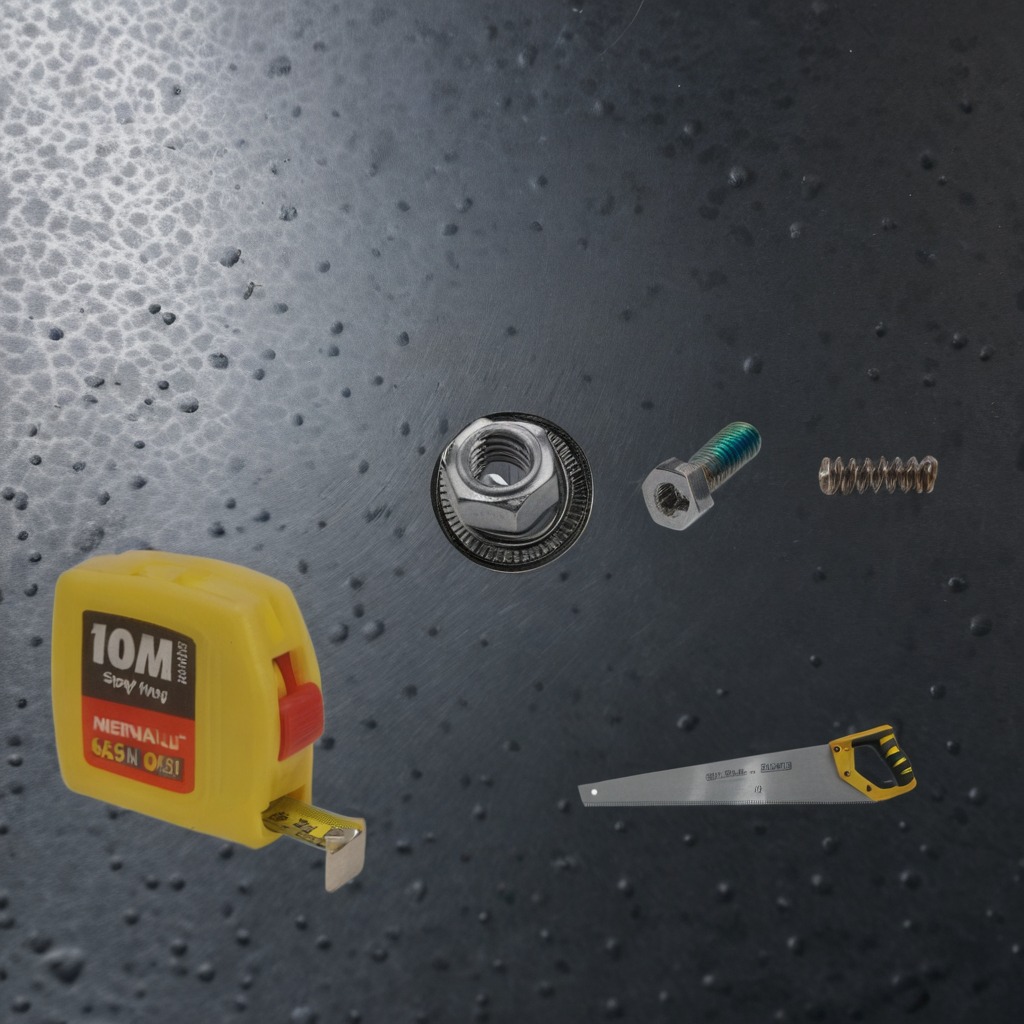
A measuring tape, a metal machine screw, a coiled metal spring, a handheld metal saw, and a metal nut are lying on the cold steel table in a mining workshop.